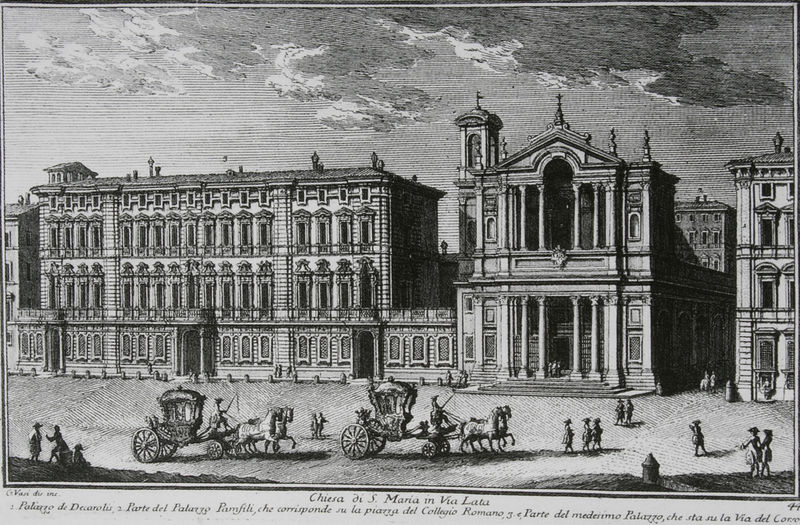
Titel: Blick auf S. Maria in Via Lata neben dem Palazzo Doria-Pamphilij (links) und dem Palazzo De Carolis (rechts)
Künstler: Giuseppe Vasi
Standort: viele Standorte
Institution: Seriendruck
Schlagwörter: himmel, mann, schatten, weiß, wolken, menschen, stadt, bewegung, fenster, frankreich, licht, männer, pfeiler, schwarz, strasse, säule, säulen, tür, vordergrund, zeichnung, gebäude, haus, schloss, wolke, alt, architektur, barock, rahmen, häuser, kirche, klassizismus, personen, blatt, front, renaissance, kamin, pferde, räder, schornstein, turm, ausritt, schrift, ansicht, fassade, fassaden, gasse, italien, pflaster, türen, vedute, giebel, mauer, grafik, fußgänger, kutsche, kutschen, platz, speichen, pilaster, figuren, treppe, treppen, aufgang, stimmung, stufe, stufen, glockenturm, kreuz, türme, palast, palazzo, druck, holzstich, radierung, schrafur, stich, schwarzweiß, straßenszene, text, kutscher, peitsche, volk, wägen, entwurf, kathedrale, rom, portal, rustika, frontalansicht, portikus, florenz, kapelle, geschosse, spaziergänger, maria, kupferstich, schraffierung, reifen, stadtplatz, legende, palais, schwaz, bauplastik, latein, rustica, vorhalle, pallazzo, gliederung, konchen, palladiomotiv, rustico, prachtstrasse, paläste, piazza, conchen, regelmäßigkeit, windfang, kirchplatz, schattten, schrafuren, via, eingeng, atatuen, chiesa, s. maria, bildlegende, freutreppe, lata, maria von luise, panfili, via lata, karossen, 18. jahrhundert, 19.jahrhundert, pferdkutscher, gespanntreppe, männerspaziergänger